七年级 · 度量几何学
如图, $\angle 1=\angle A, \angle 2+\angle 3=180^{\circ}$,

(1) 试判断 $C F$ 与 $D E$ 的位置关系, 并说明理由.

(2) 若 $D E \perp A B, C F=8, A F=6, A C=10$. 试求出点 $F$ 到 $A C$ 的距离.
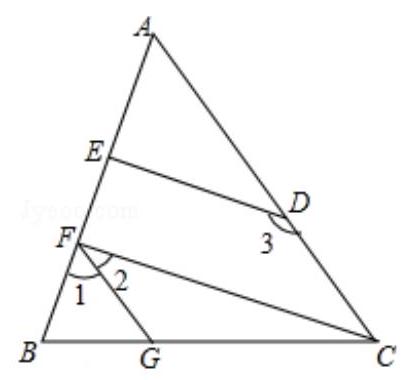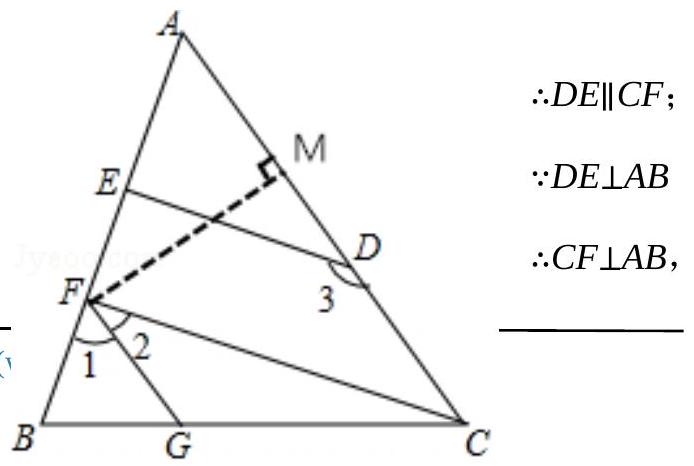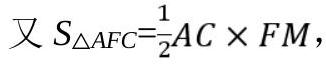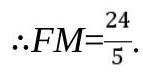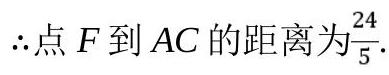
答案: (1) $C F$ 与 $D E$ 的位置关系为平行, 理由是:

$\because \angle 1=\angle A$,

$\therefore F G \| A C, \quad \therefore \angle 2=\angle A C F$,

又 $\because \angle 2+\angle 3=180^{\circ}$,

$\therefore \angle A C F+\angle 3=180^{\circ}$,

(2) 过 $F$ 作 $F M \perp A C$ ，如图,

$D E \| C F$,

```
\therefore\angleAFC=90,
\becauseCF=8, AF=6, AC=10,
\becauseSAAFC=\frac{1}{2}AF\timesFC=\frac{1}{2}\times6\times8=24,

```

```
:\frac{1}{2}AC\timesFM=24,

```

```

```